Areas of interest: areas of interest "Park and greenspace"
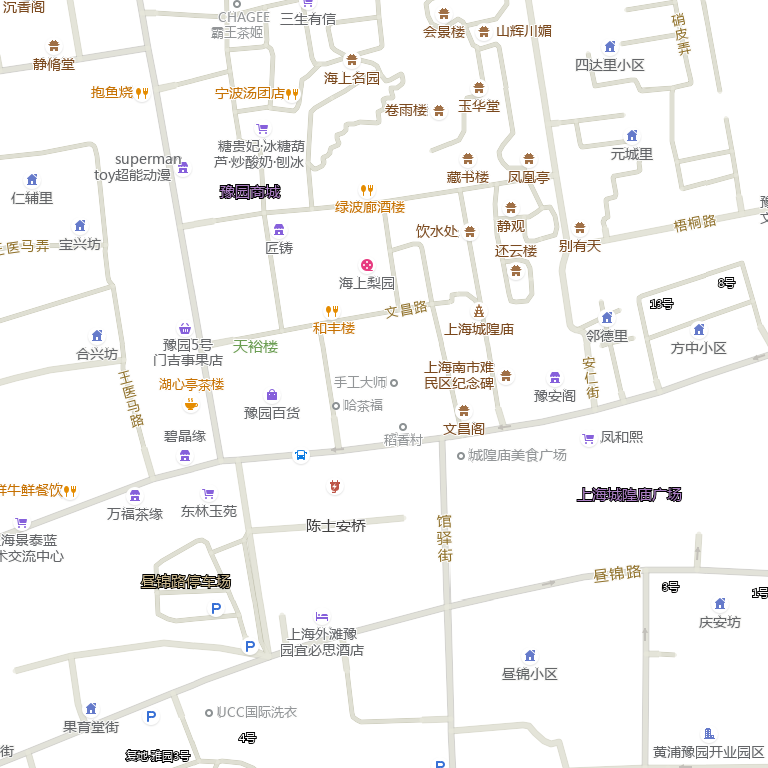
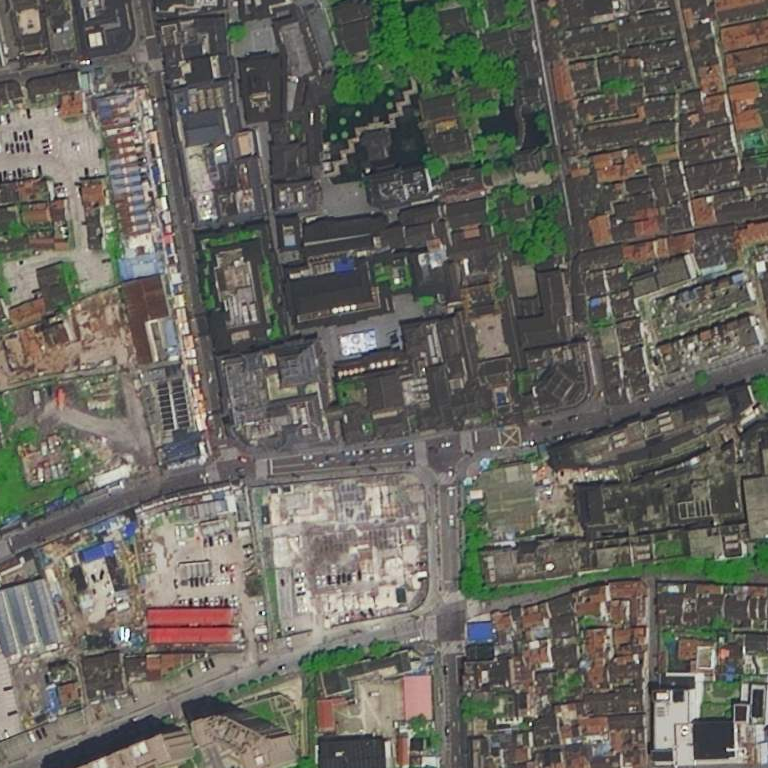